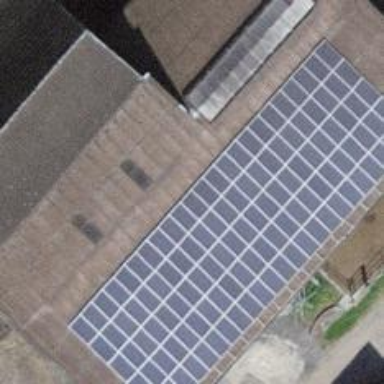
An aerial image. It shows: Solar power generator with photovoltaic panels.